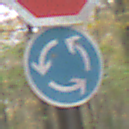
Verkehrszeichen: Kreisverkehr
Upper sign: Stop
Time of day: MorningAfternoon
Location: Outdoor (Nature)
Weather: Overcast
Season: Autumn
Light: Natural